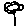
Label: flower